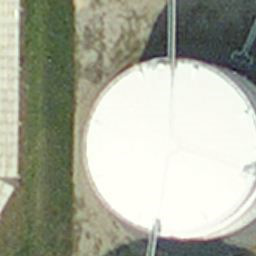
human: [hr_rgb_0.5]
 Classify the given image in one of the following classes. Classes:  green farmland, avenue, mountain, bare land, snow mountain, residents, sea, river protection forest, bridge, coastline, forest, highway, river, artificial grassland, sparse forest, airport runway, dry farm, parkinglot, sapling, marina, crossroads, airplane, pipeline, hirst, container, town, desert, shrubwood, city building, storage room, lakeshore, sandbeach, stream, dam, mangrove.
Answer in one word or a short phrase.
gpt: storage room